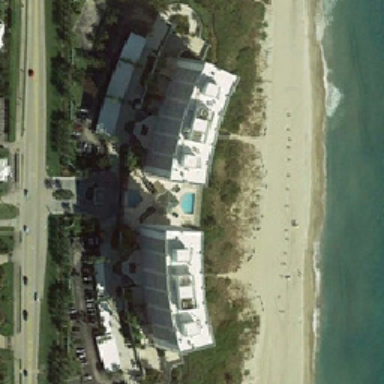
A white building surrounded by green trees is between the beach and the road .